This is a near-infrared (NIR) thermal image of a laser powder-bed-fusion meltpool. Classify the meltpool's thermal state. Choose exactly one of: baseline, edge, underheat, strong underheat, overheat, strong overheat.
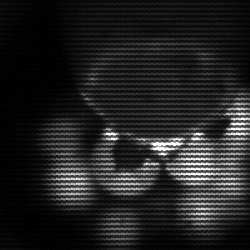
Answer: edge